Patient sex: F
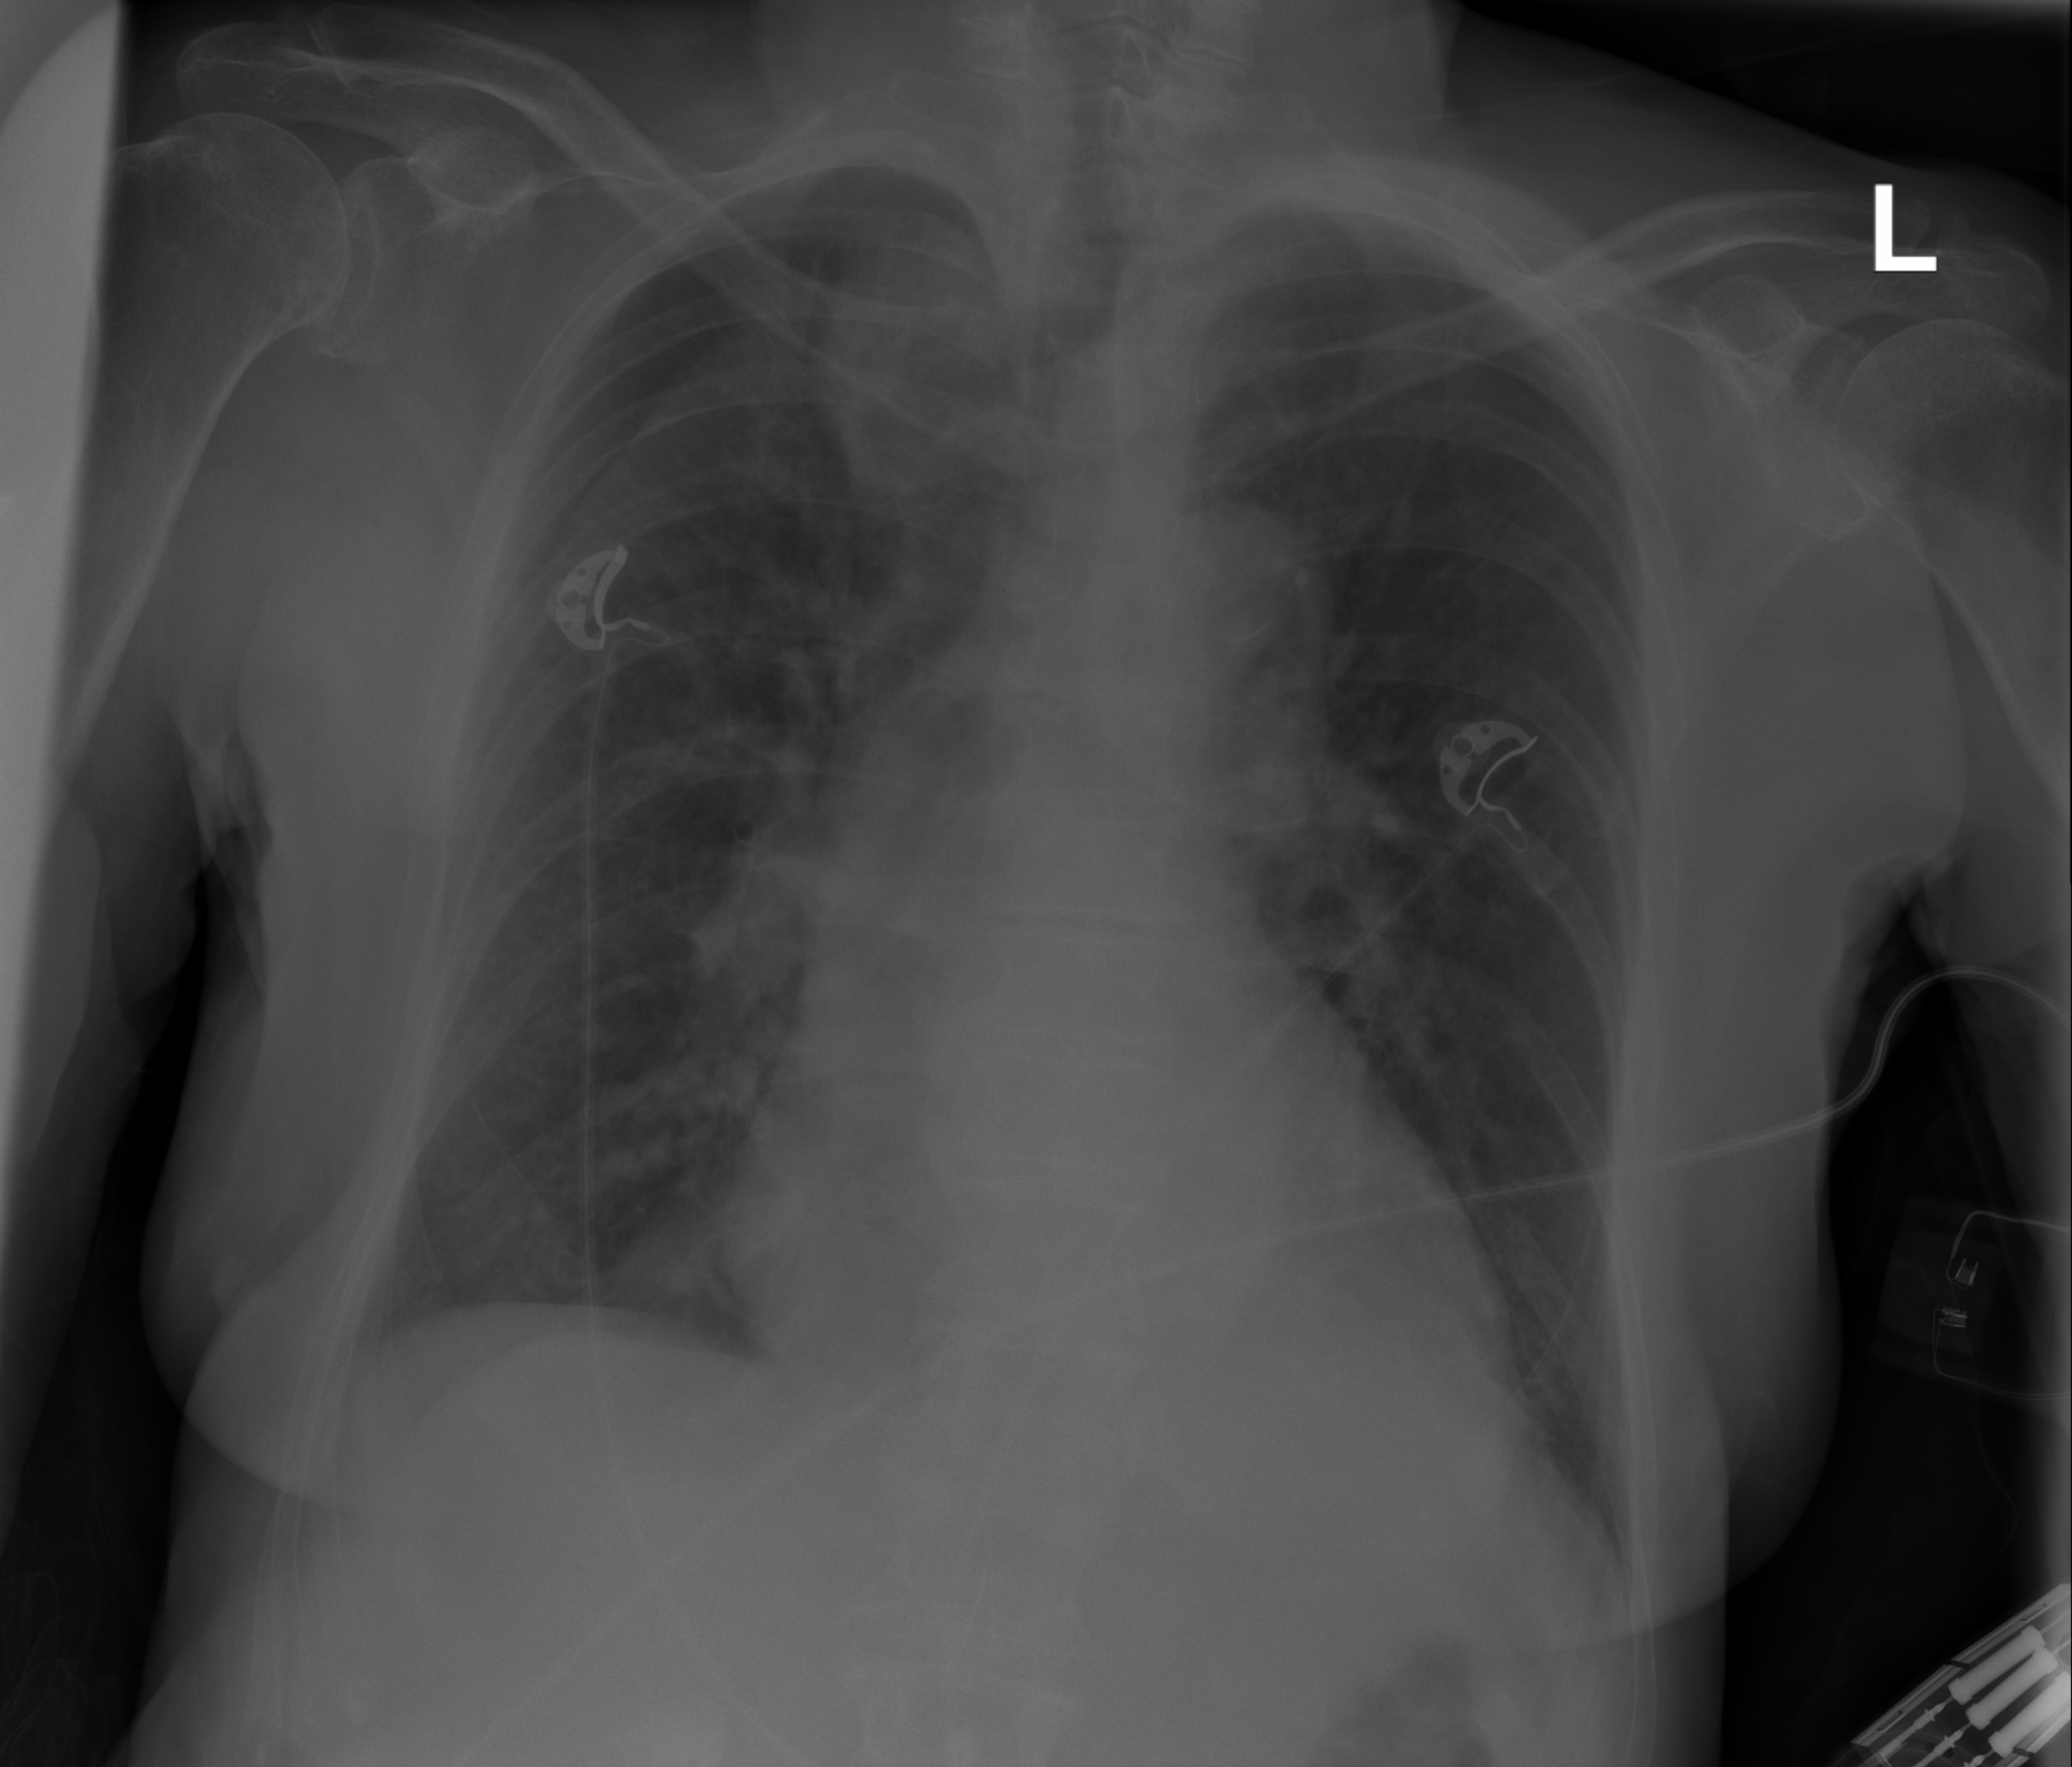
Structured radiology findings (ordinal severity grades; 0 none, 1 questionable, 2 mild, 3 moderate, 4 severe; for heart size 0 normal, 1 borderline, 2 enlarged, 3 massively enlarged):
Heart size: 2
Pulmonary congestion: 1
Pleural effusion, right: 0
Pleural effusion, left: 0
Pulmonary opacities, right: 2
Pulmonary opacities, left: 0
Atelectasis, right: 2
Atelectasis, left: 2